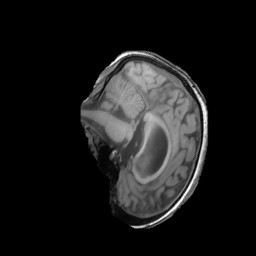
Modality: T1w
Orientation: sagittal
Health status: ill
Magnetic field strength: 3 T